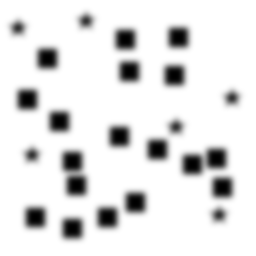
Squares: 18
Triangles: 0
Stars: 6
Total shapes: 24